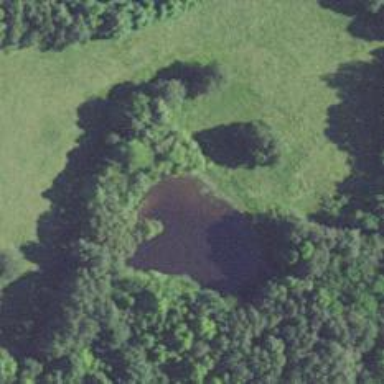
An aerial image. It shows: Pond with natural water.